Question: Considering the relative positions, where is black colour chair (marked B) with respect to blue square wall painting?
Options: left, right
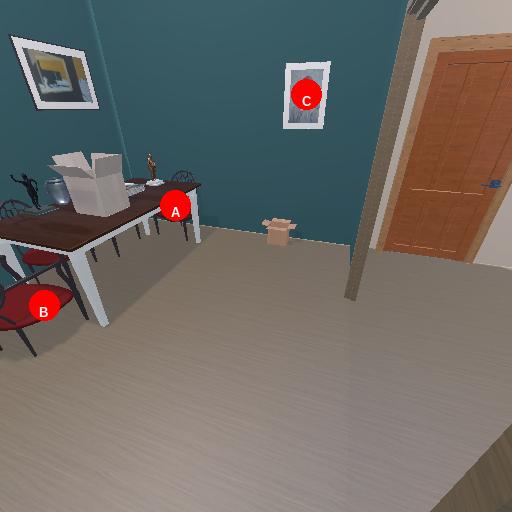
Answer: left